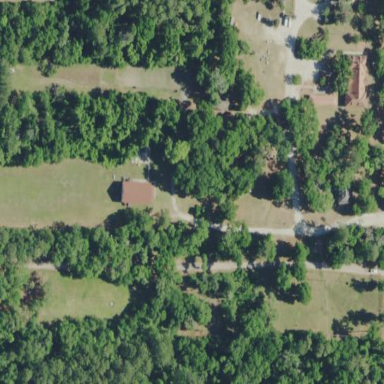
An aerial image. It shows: Park.